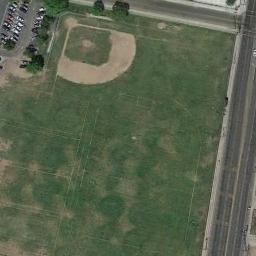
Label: baseball_diamond